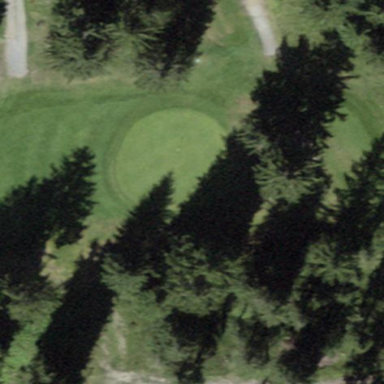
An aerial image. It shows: Green golf area with grass land use.